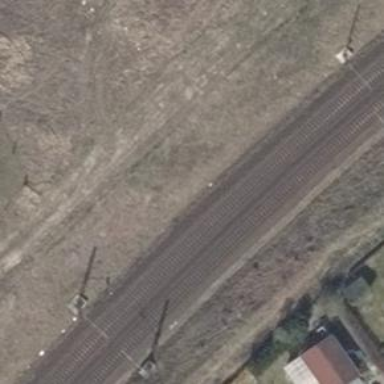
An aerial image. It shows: Electrified contact line.